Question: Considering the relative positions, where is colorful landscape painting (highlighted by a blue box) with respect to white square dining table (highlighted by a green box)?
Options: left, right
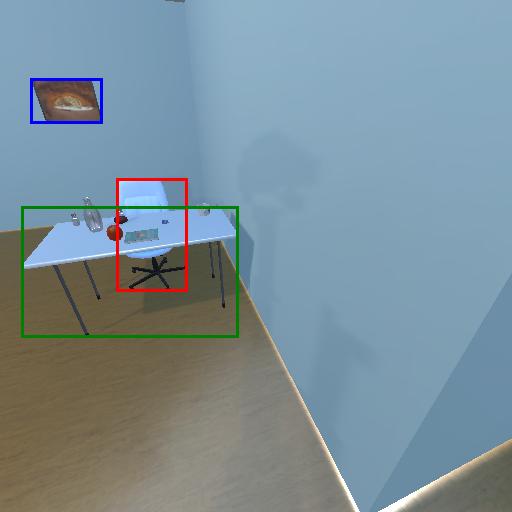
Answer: left